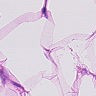
Metastatic tissue present: no